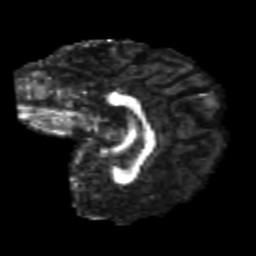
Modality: FA
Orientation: sagittal
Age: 24
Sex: female
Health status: healthy
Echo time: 0.074 s